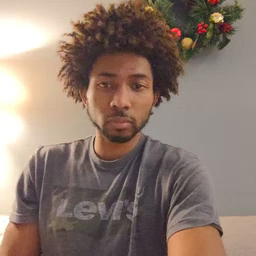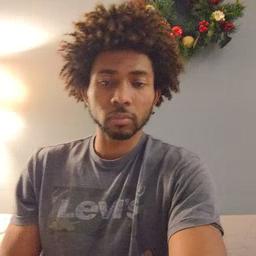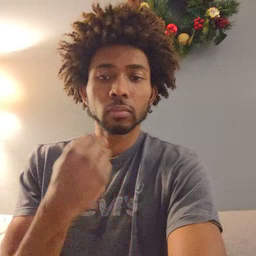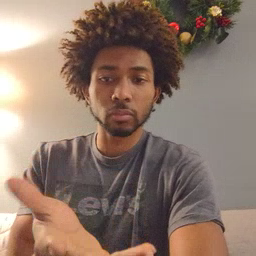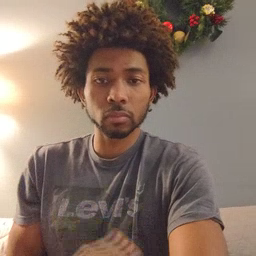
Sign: give